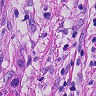
Metastatic tissue present: yes